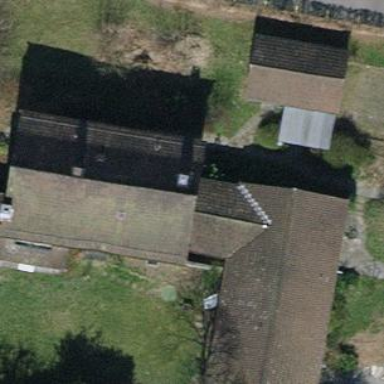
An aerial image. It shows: Detached building with tile roof.